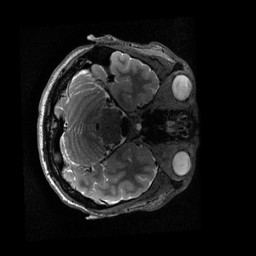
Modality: T2w
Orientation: axial
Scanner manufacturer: siemens
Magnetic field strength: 3 T
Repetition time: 3.2 s
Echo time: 0.564 s